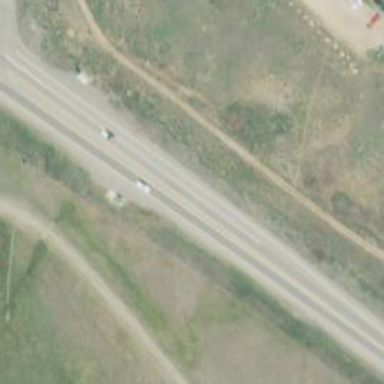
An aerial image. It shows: Primary highway with asphalt surface. The track type is at grade 1.